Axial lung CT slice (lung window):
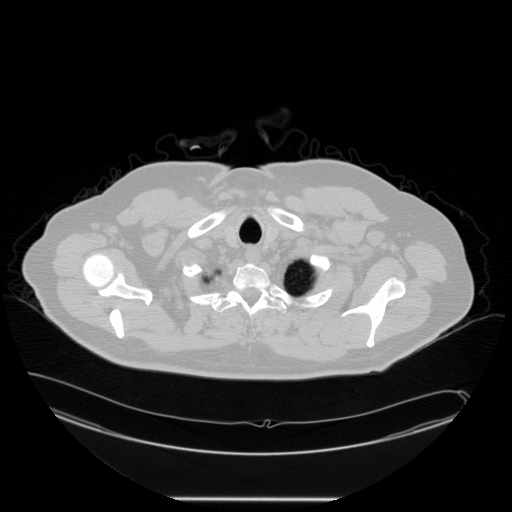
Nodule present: no